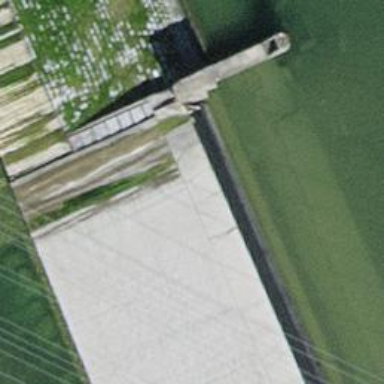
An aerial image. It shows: Dam across waterway.